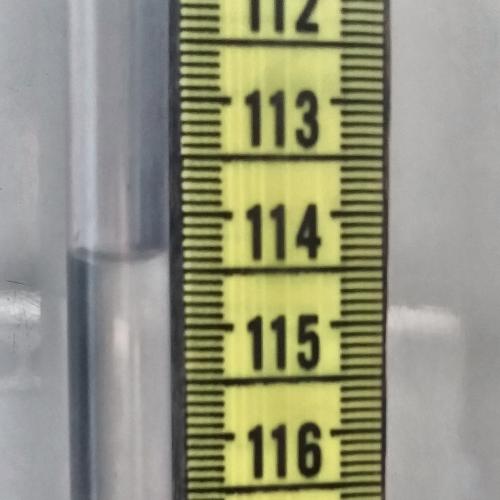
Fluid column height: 114.3 cm